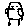
Label: bird